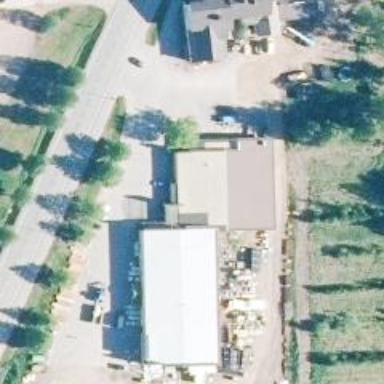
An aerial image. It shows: Convenience shop.